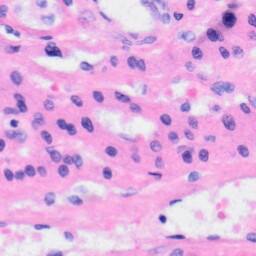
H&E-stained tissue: Liver